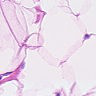
Metastatic tissue present: no